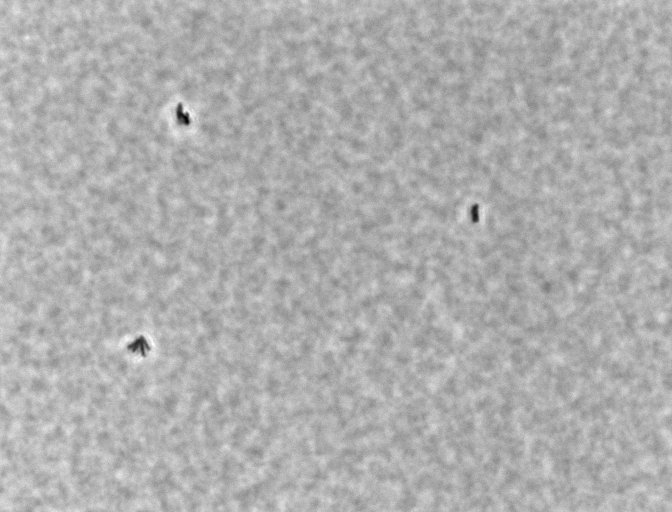
Listeria innocua